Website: bh-photo
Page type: receipt
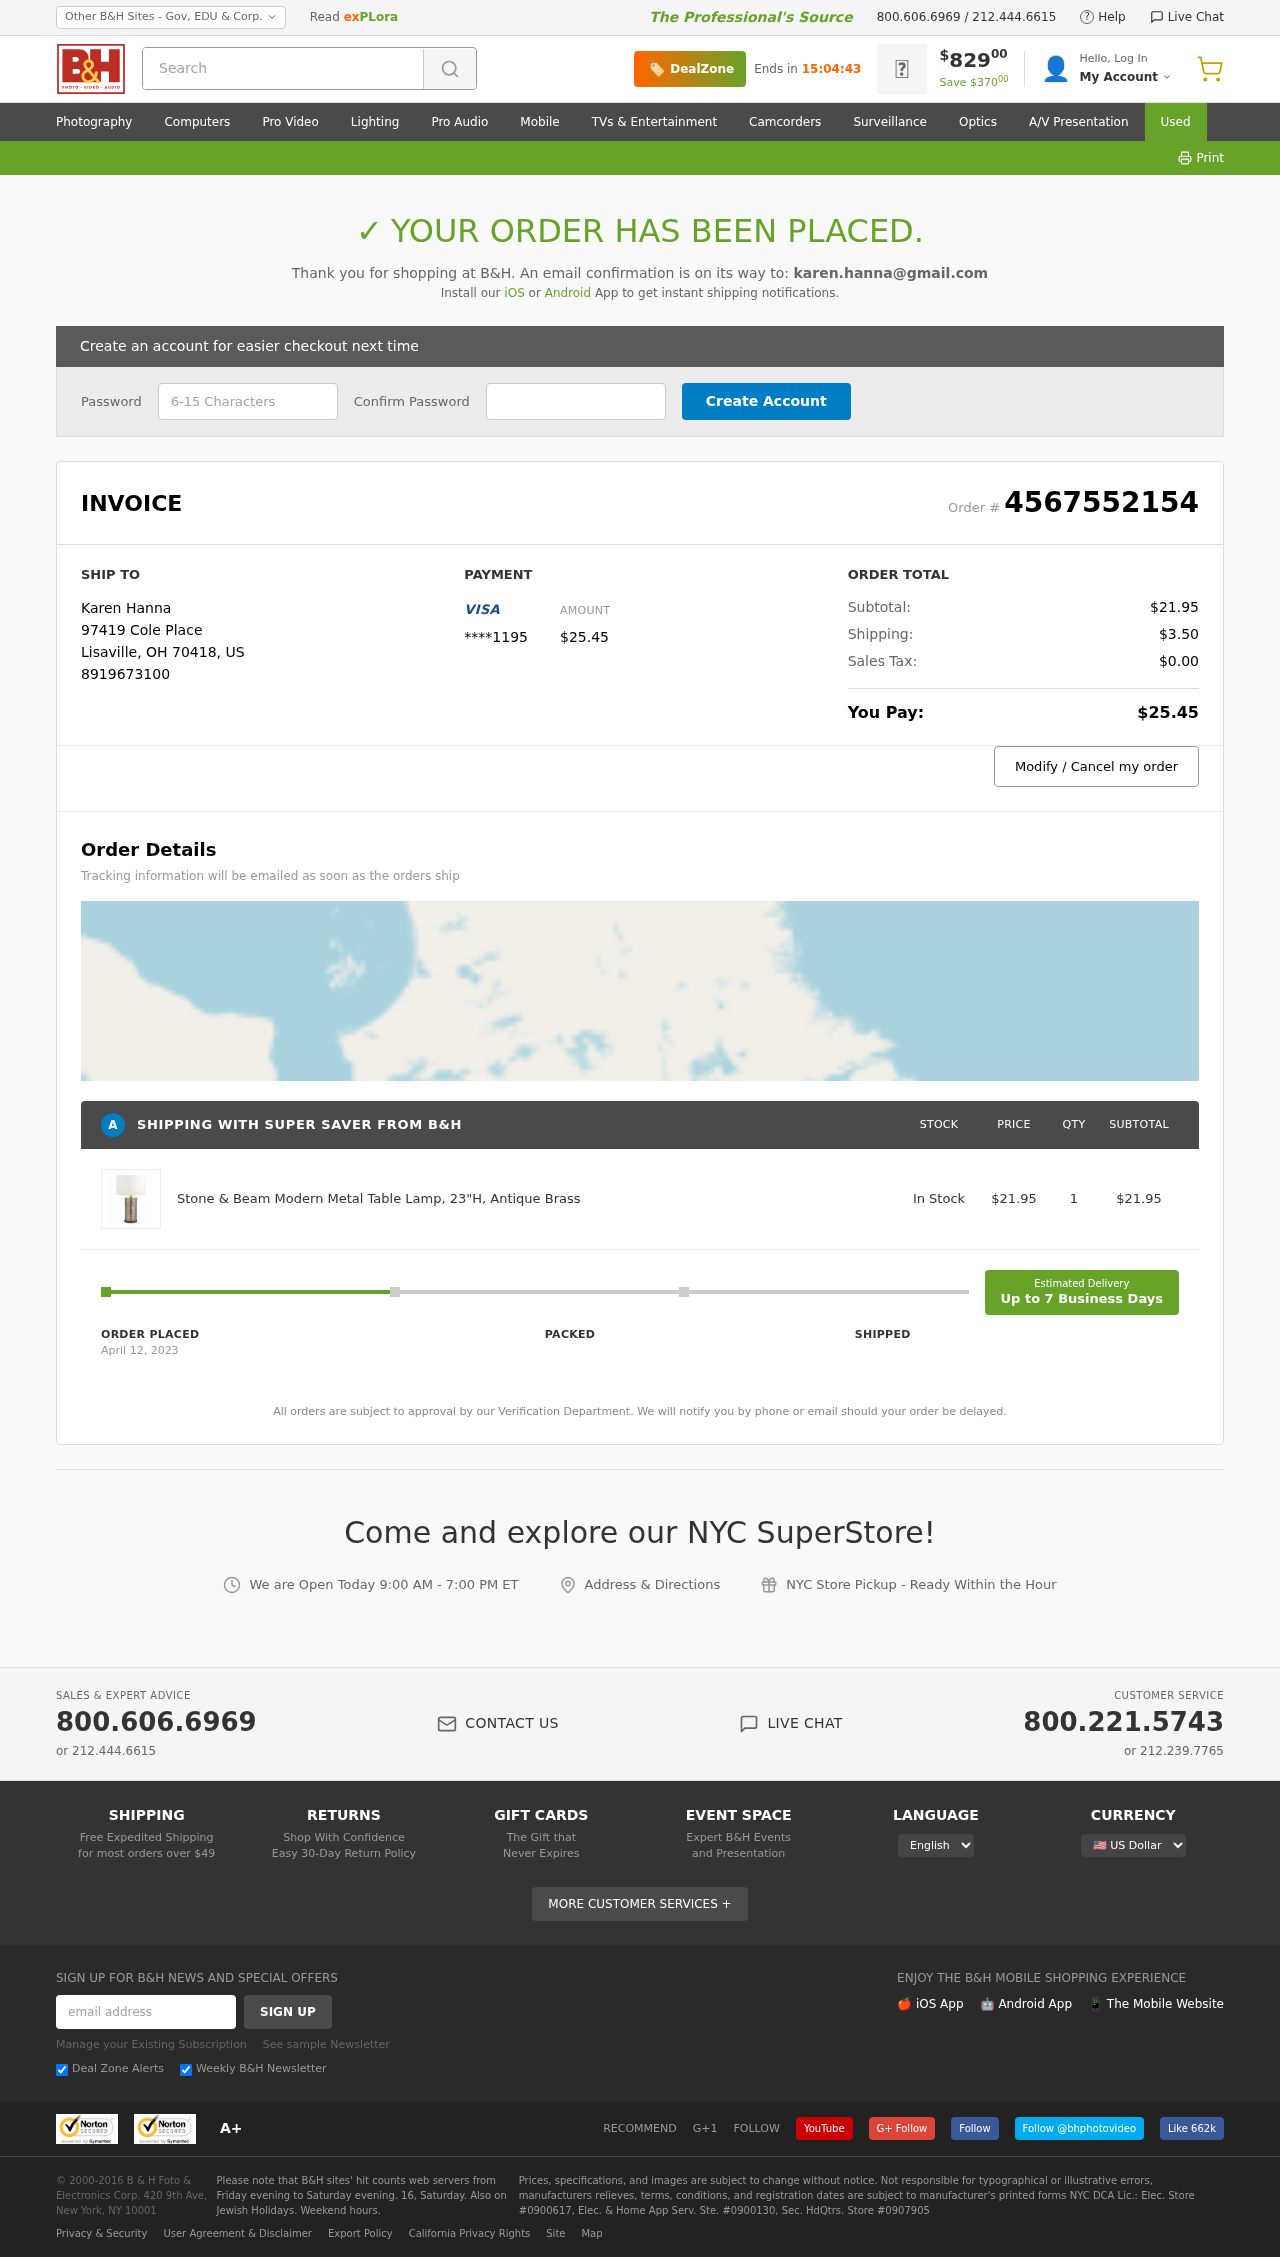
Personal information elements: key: PII_CARD_LAST4
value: ****1195
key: PII_CITY
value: Lisaville
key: PII_COUNTRY_CODE
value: US
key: PII_EMAIL
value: karen.hanna@gmail.com
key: PII_FULLNAME
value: Karen Hanna
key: PII_PHONE
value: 8919673100
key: PII_POSTCODE
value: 70418
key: PII_STATE_ABBR
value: OH
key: PII_STREET
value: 97419 Cole Place
Product elements: key: PRODUCT1_NAME
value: Stone & Beam Modern Metal Table Lamp, 23"H, Antique Brass
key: PRODUCT1_PRICE
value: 21.95
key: PRODUCT1_QUANTITY
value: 1
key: PRODUCT1_SUBTOTAL
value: $21.95
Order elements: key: ORDER_ID
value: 4567552154
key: ORDER_TOTAL
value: $25.45
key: ORDER_SUBTOTAL
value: $21.95
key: ORDER_SHIPPING_COST
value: $3.50
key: ORDER_TAX
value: $0.00
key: ORDER_DATE
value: April 12, 2023
Search elements: key: HEADER_SEARCH
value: Search